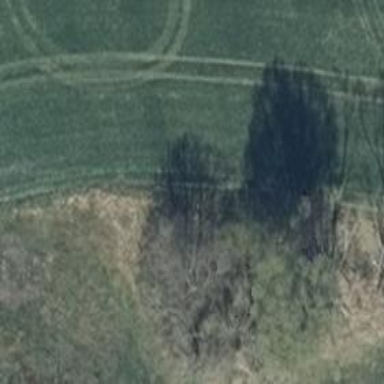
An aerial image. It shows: Hunting stand.